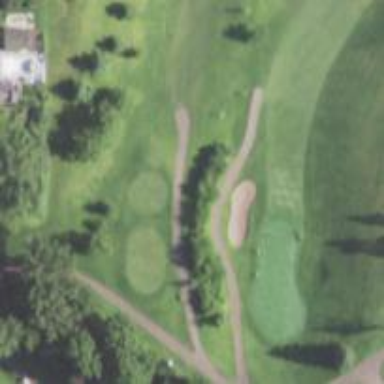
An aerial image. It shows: Golf cartpath that is also road path.